Interaction volume radius: 10 \u00c5
Interaction volume height: 35 \u00c5
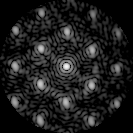
Disorder parameter: 0.3309